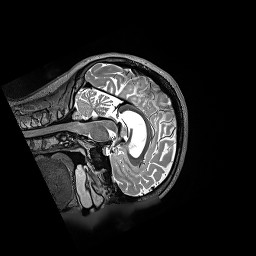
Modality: T2w
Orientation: sagittal
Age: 39
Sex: female